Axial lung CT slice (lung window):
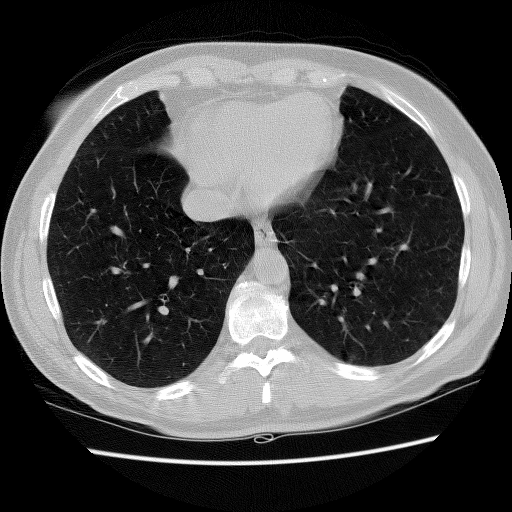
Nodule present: no